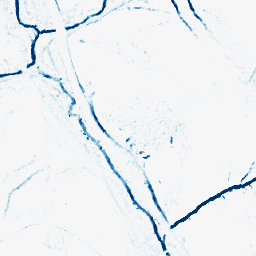
Category: morphological
Decomposition family: morphological_diamond
Decomposition parameters: operation: closing
radius: 3
Upsampling method: nearest
Upsampling parameters: scale: 2
Upsampling scale: 2